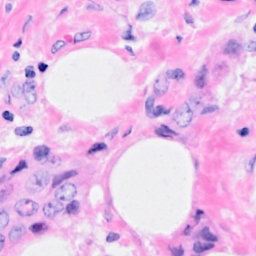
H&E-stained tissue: Breast